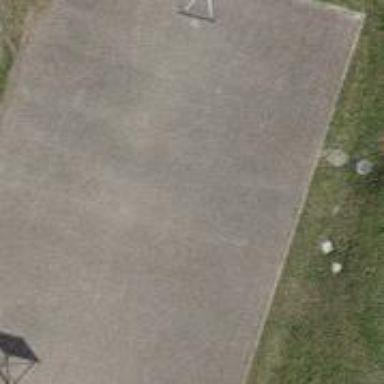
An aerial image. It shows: Basketball court located in leisure land pitch.